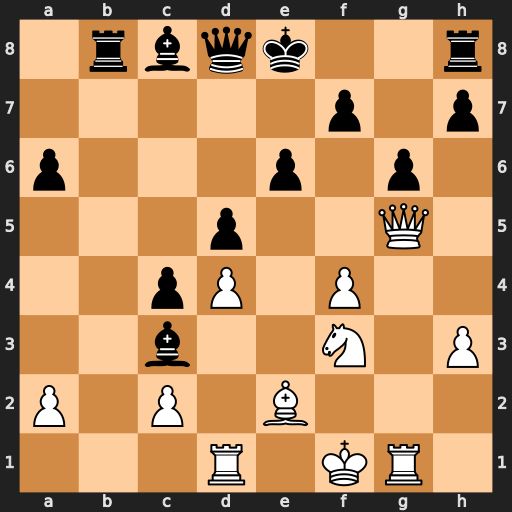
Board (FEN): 1rbqk2r/5p1p/p3p1p1/3p2Q1/2pP1P2/2b2N1P/P1P1B3/3R1KR1
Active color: w
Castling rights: k
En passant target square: -
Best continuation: Qe5 f6 Qxb8